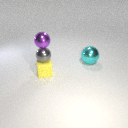
small gray metal sphere below small purple metal sphere